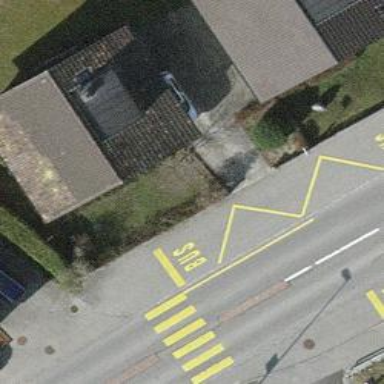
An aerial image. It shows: Bus stop with platform for public transport.